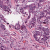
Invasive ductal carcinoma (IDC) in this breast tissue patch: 1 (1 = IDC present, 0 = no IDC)